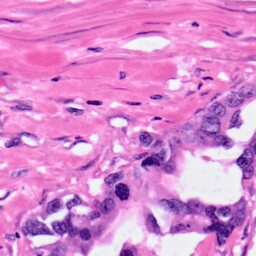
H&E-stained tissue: Pancreatic